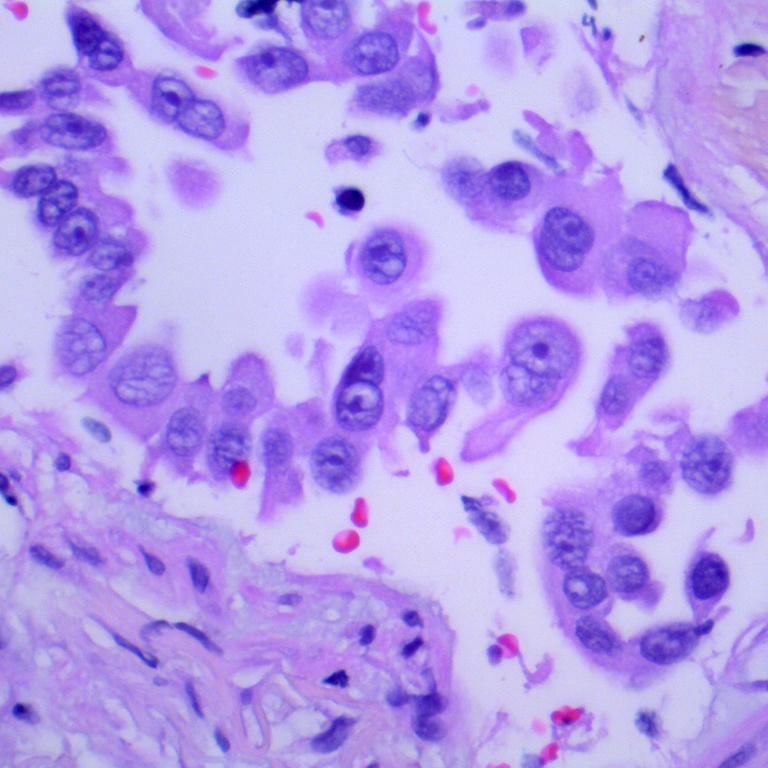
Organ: lung
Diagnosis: adenocarcinomas